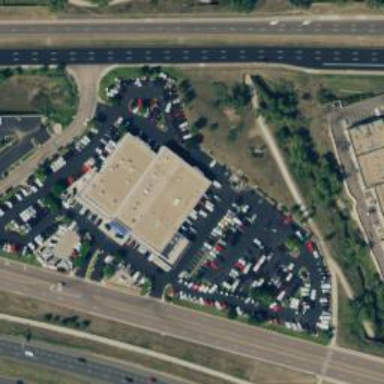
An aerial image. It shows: Car shop building.